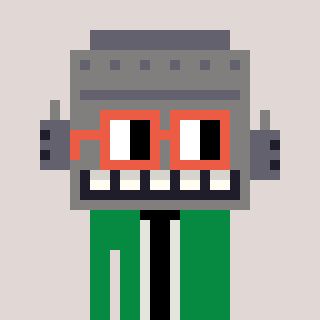
a pixel art character with square orange glasses, a robot-shaped head and a green-colored body on a warm background